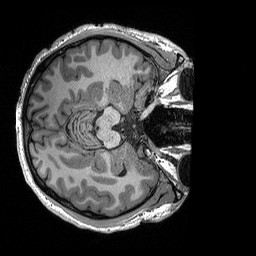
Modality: T1w
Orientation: axial
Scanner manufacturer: siemens
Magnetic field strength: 3 T
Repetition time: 2.3 s
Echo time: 0.00294 s